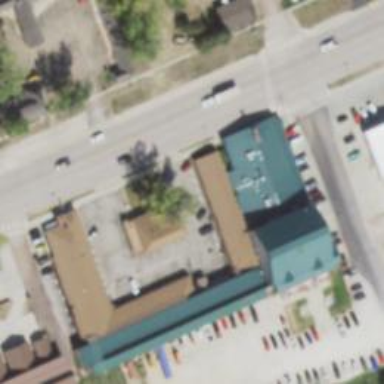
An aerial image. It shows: Motel building.